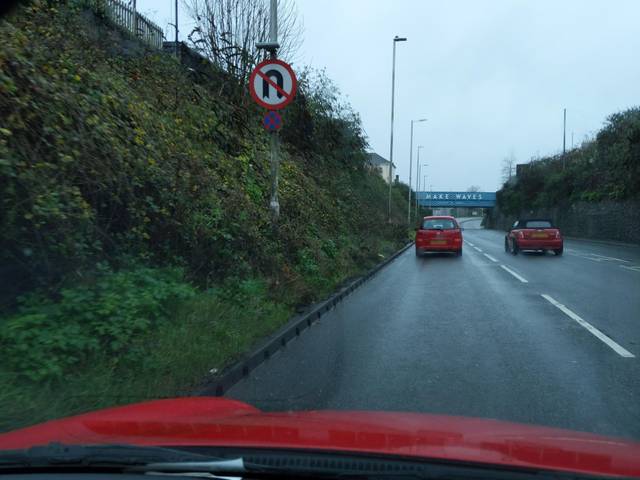
Region: United Kingdom
Coordinates: 50.369, -4.12